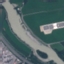
Label: River